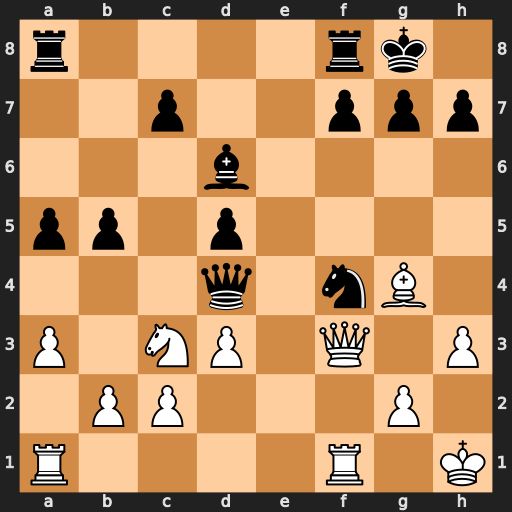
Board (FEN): r4rk1/2p2ppp/3b4/pp1p4/3q1nB1/P1NP1Q1P/1PP3P1/R4R1K
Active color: w
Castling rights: -
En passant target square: -
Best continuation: Nxb5 Qc5 Nxd6 Qxd6 Qxf4 Qxf4 Rxf4